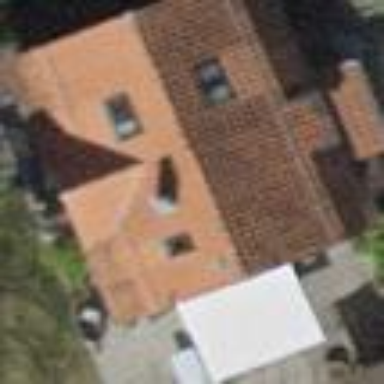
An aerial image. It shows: Detached building with gabled roof made of roof tiles.